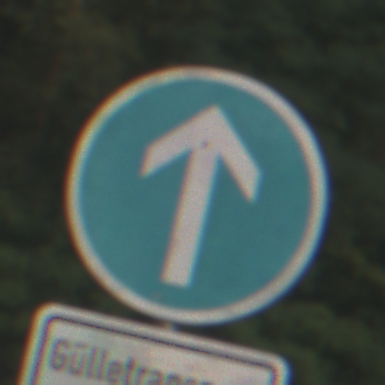
Verkehrszeichen: VorgeschriebeneFahrtrichtungGeradeaus
Zusatzzeichen unten: BesondereFahrzeugeUndTransportgueter12
Umgebung: Outdoor, Nature
Tageszeit: SunriseSunset
Wetter: PartlyCloudy
Licht: Natural
Jahreszeit: NotSpecified
Kontrast: MediumContrast